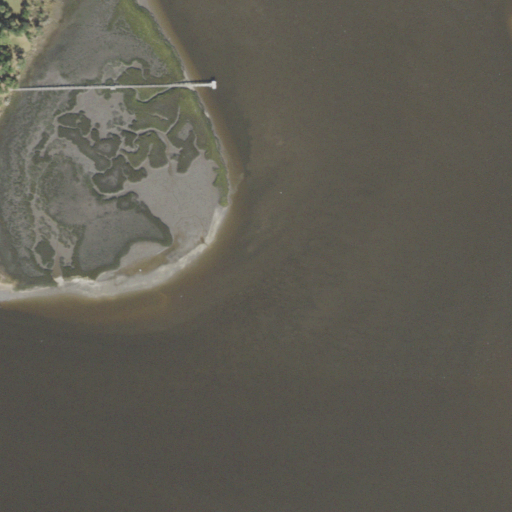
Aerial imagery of cape in Florida named Seymour Point containing open water, herbaceous wetlands, woody wetlands, and evergreen forest